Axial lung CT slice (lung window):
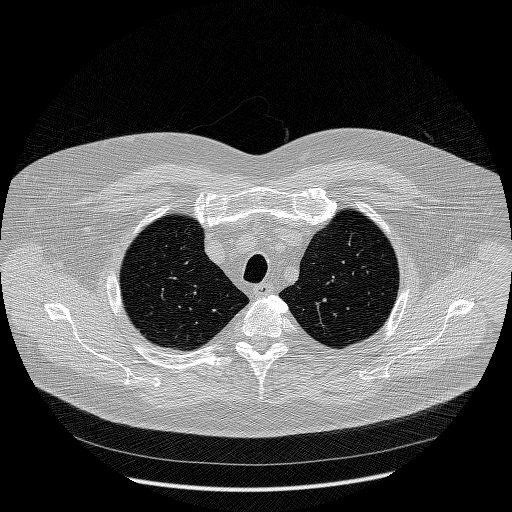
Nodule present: no